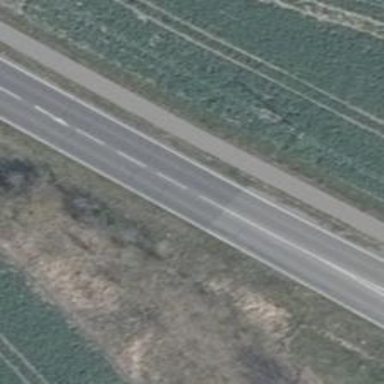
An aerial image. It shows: Asphalt road classified as primary highway.